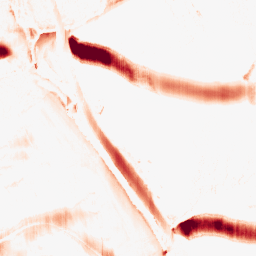
Category: morphological
Decomposition family: morphological_ellipse
Decomposition parameters: operation: opening
width: 30
height: 5
Upsampling method: quartic
Upsampling parameters: scale: 2
Upsampling scale: 2